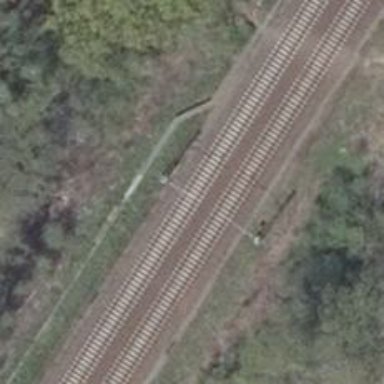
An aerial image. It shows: Railway milestone with catenary mast.